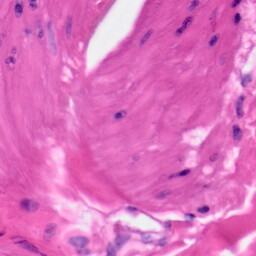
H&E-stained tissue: Skin